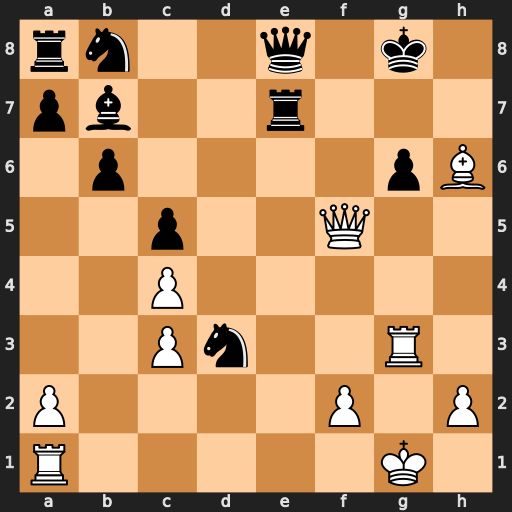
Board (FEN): rn2q1k1/pb2r3/1p4pB/2p2Q2/2P5/2Pn2R1/P4P1P/R5K1
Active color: w
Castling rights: -
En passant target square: -
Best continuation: Rxg6+ Qxg6+ Qxg6+